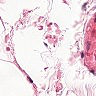
Metastatic tissue present: no